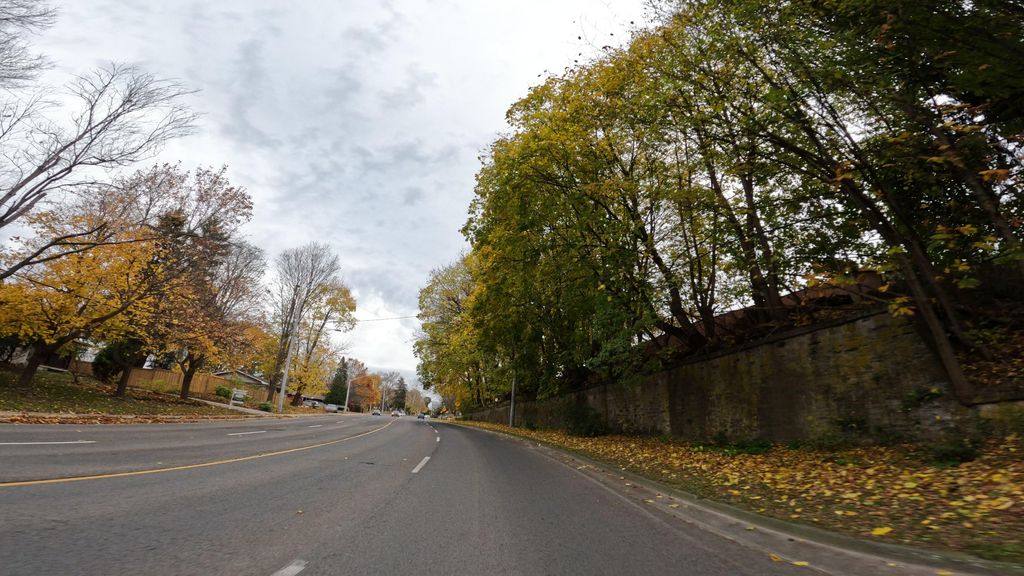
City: hamilton